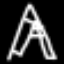
Label: The Eiffel Tower